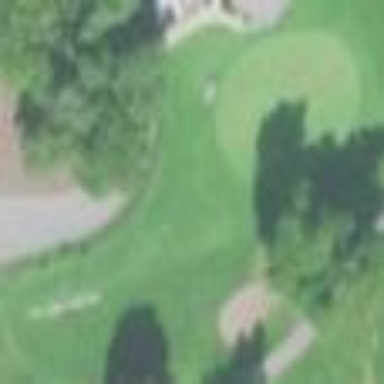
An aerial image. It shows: Grassy area designated as golf fairway.